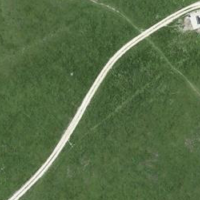
EUNIS habitat code: 23
Species observed at this site:
Oenanthe oenanthe
Anthus spinoletta